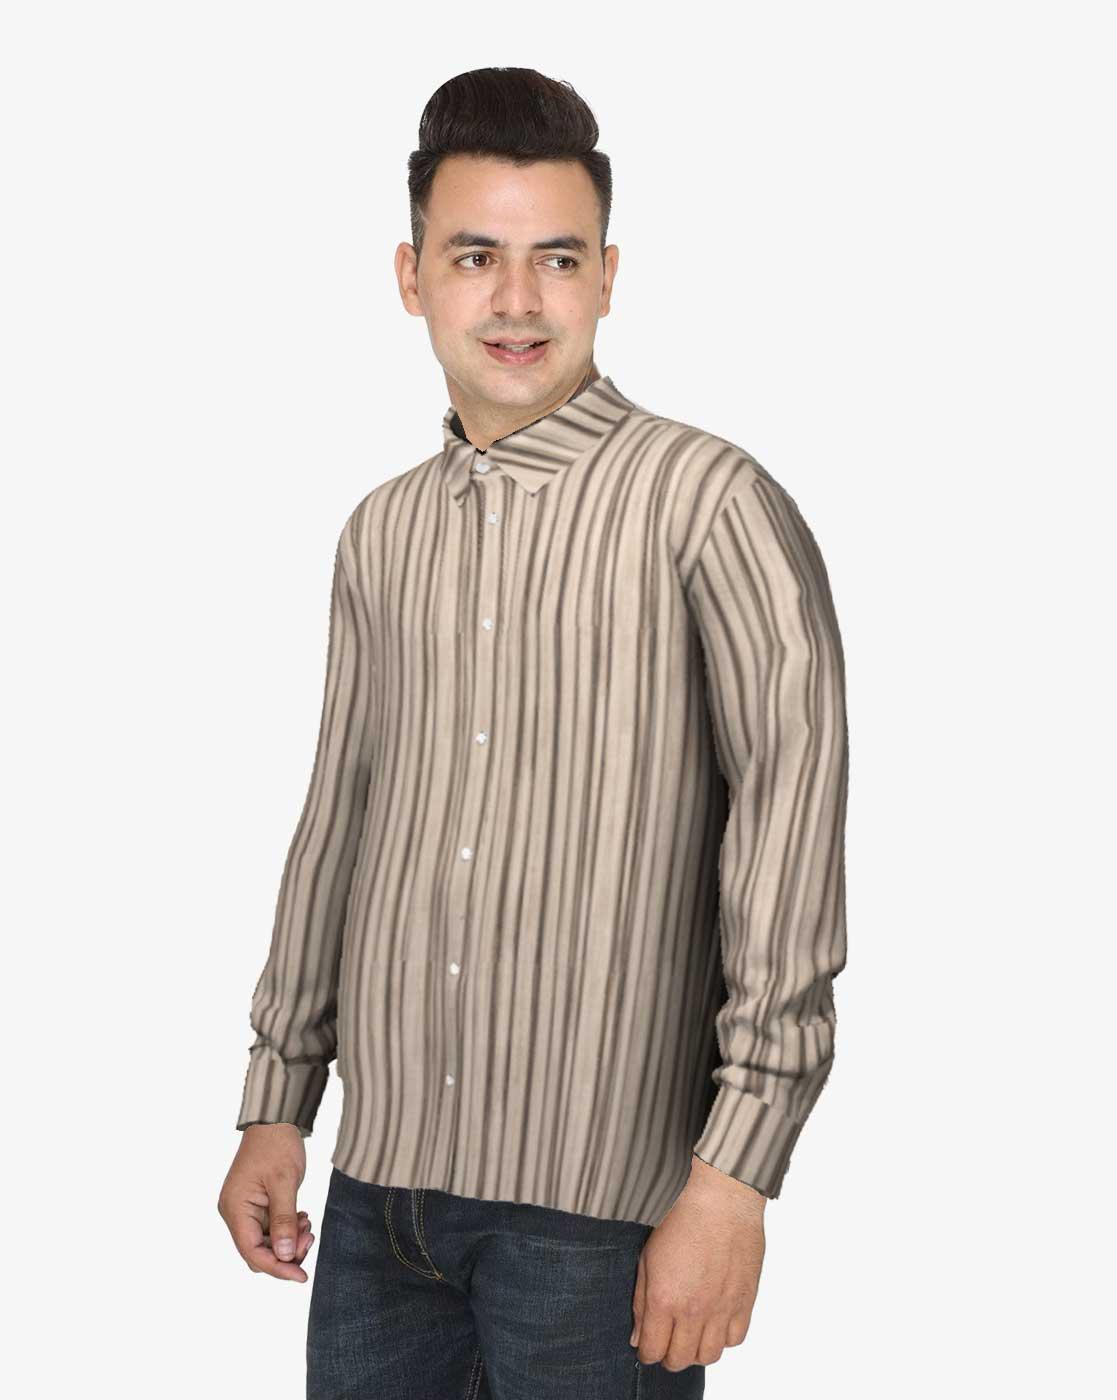
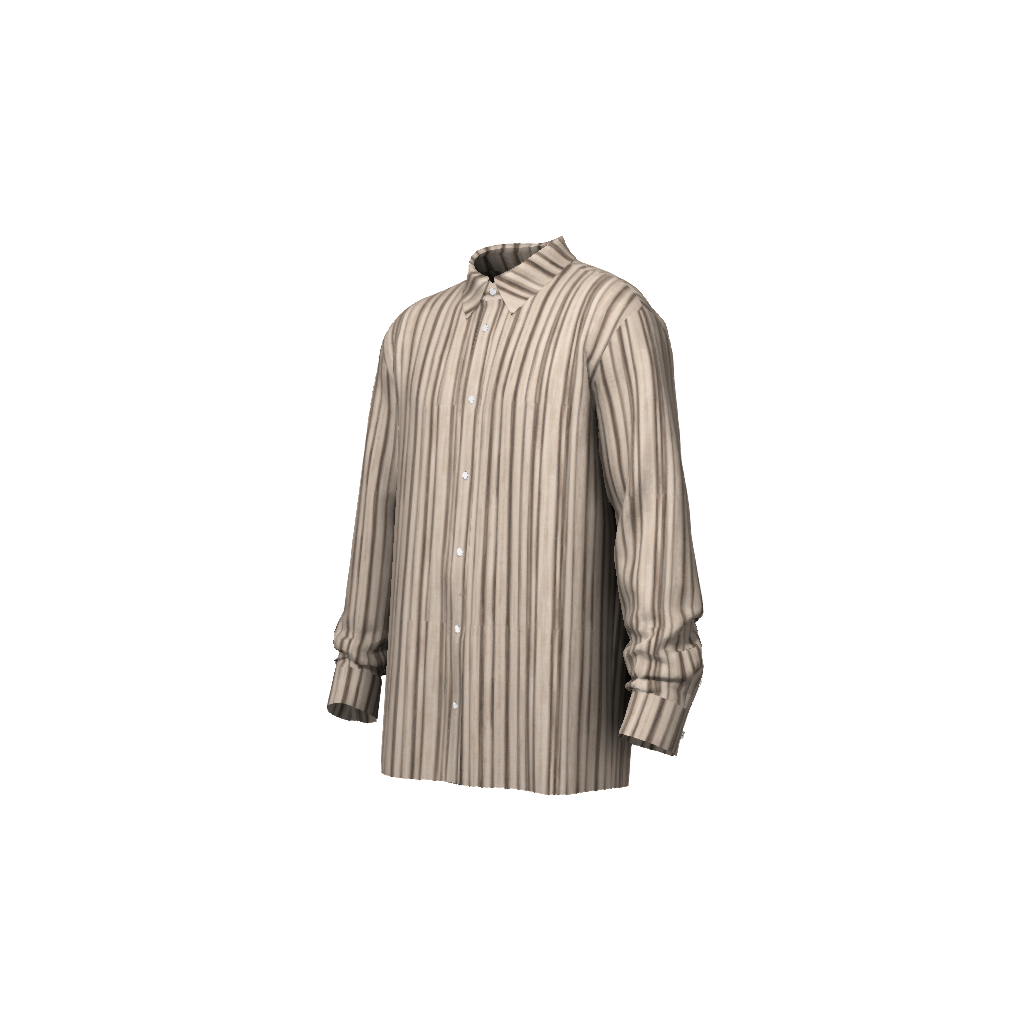
Clothing description: brown multi stripe button up tee